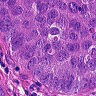
Metastatic tissue present: yes